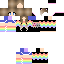
A female human skin with medium skin, wearing brown long hair dressed in a blue hoodie and black pants, featuring a closed mouth.